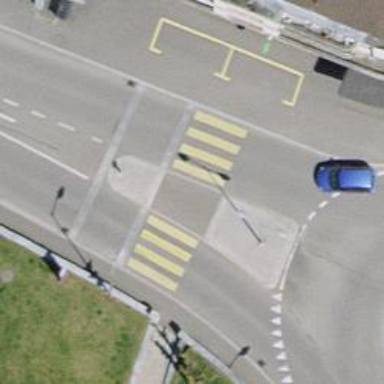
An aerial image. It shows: Asphalt footway with marked zebra crossing.